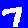
Digit: 7